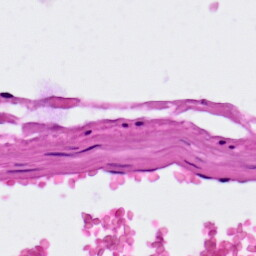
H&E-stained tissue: Lung